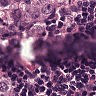
Metastatic tissue present: yes